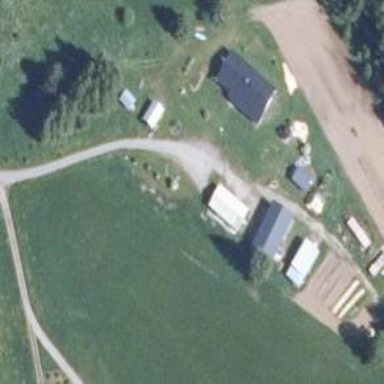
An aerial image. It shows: Farmyard area.